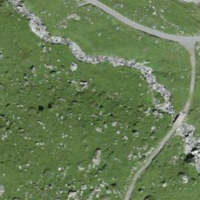
EUNIS habitat code: 23
Species observed at this site:
Silene dioica
Mutilla europaea